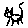
Label: cat